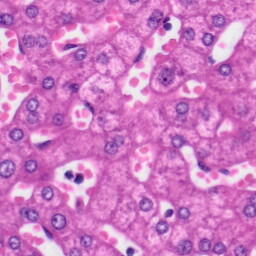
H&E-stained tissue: Liver